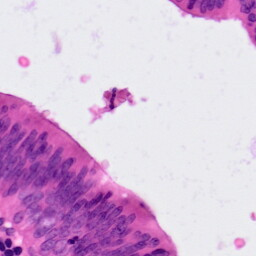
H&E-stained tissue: Colon